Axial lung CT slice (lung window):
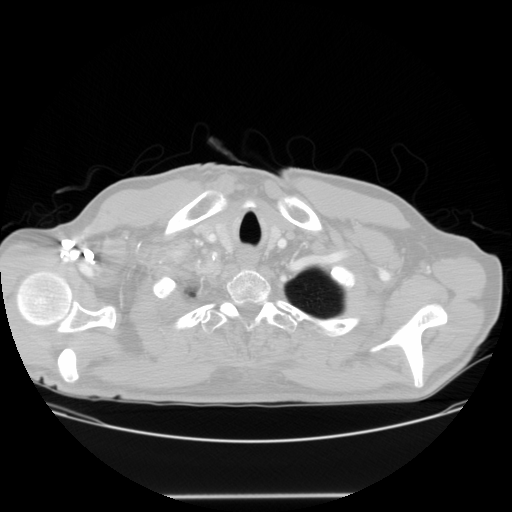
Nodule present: no